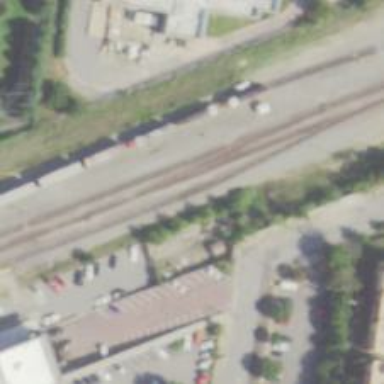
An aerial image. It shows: Railway siding for service.